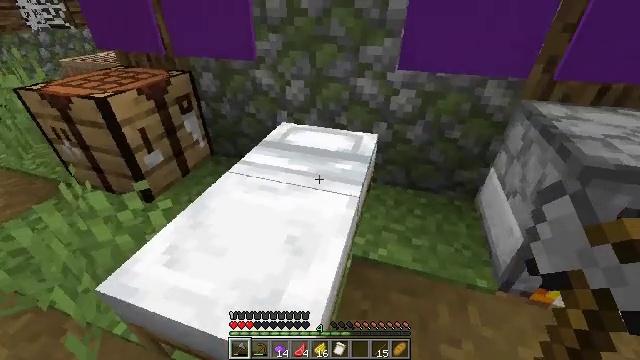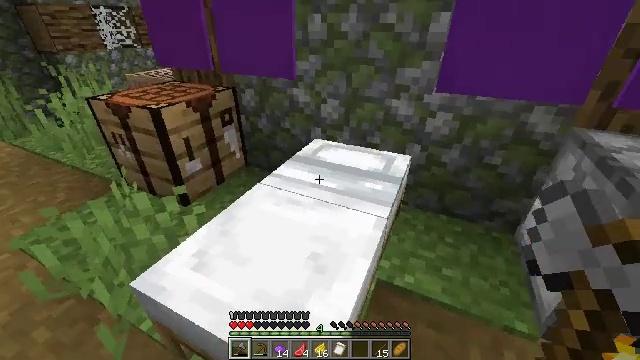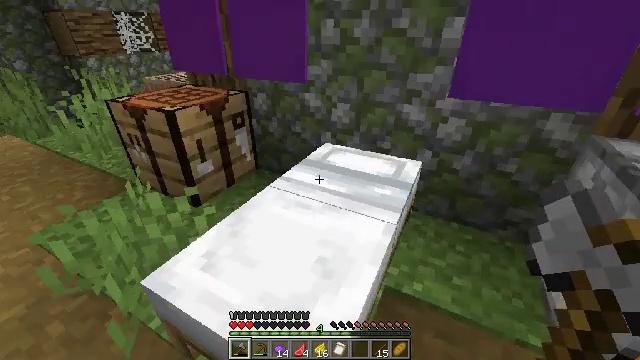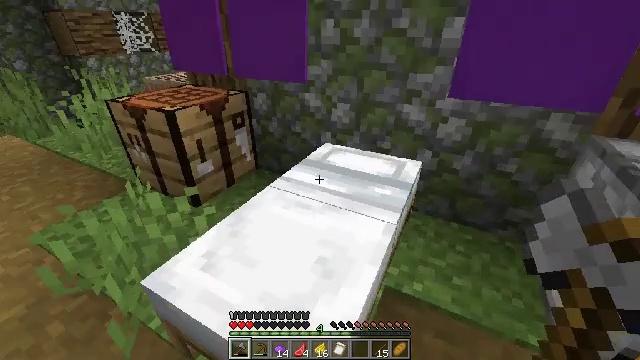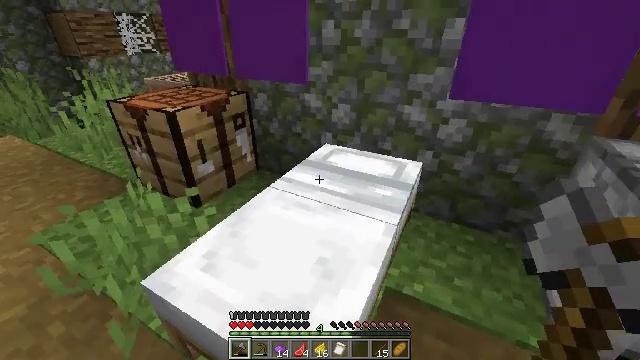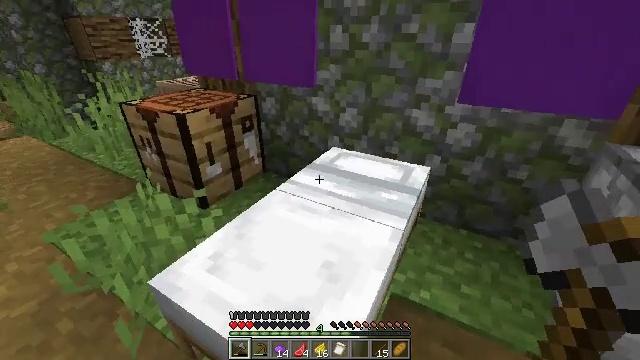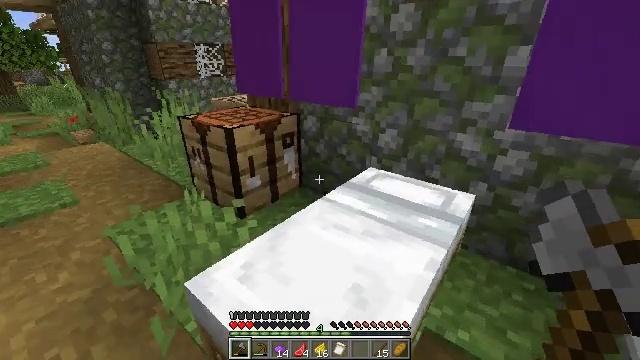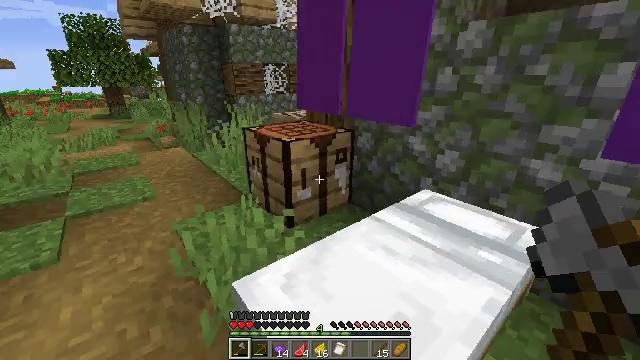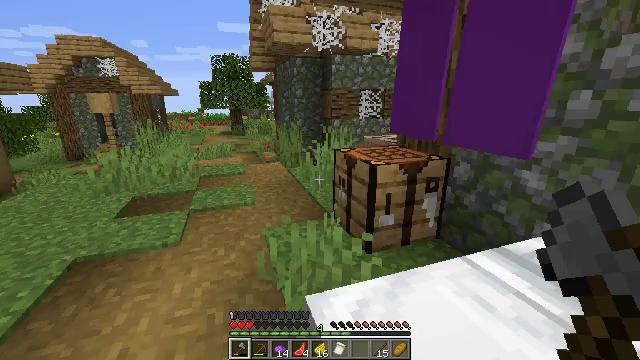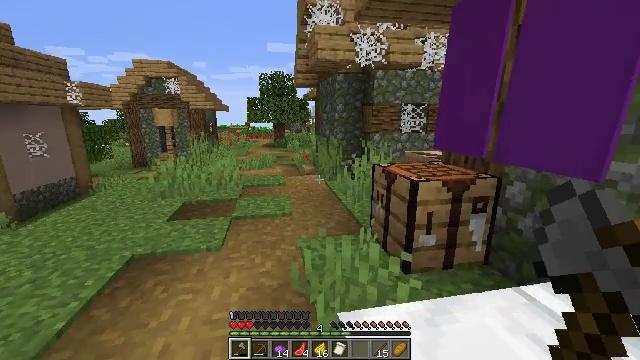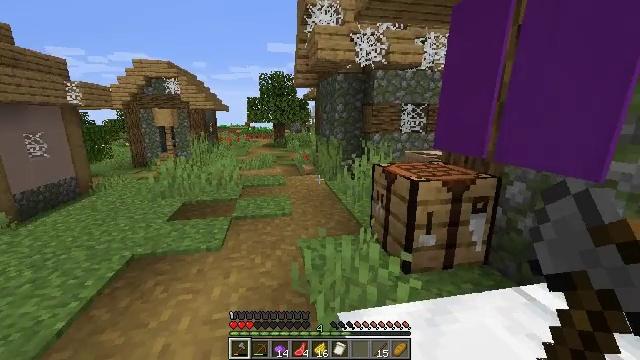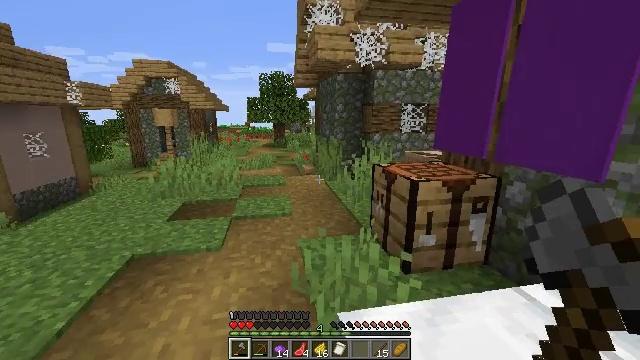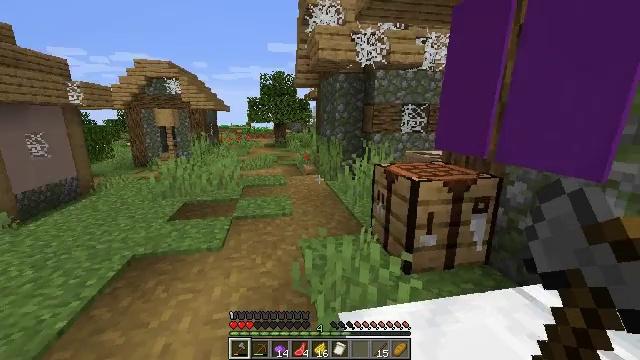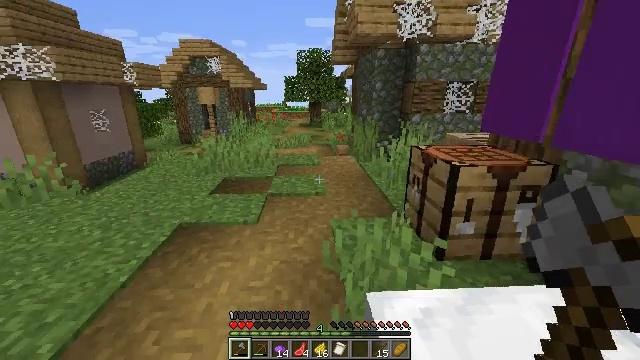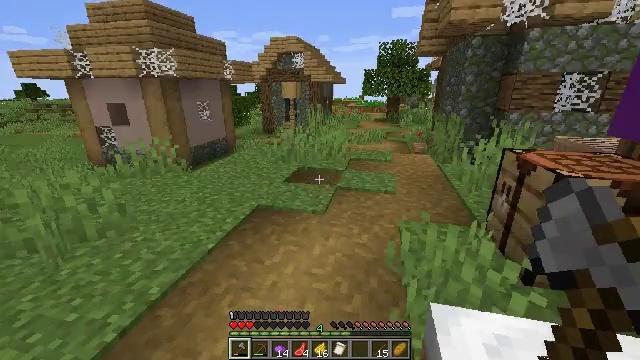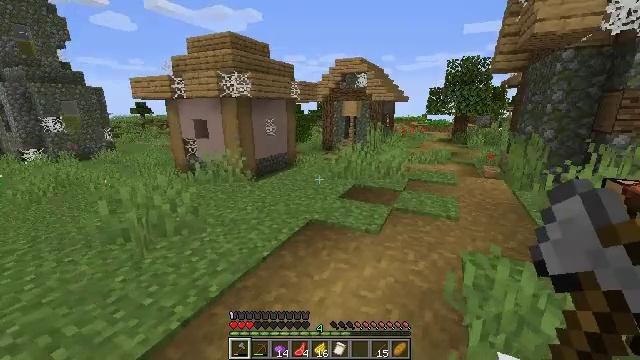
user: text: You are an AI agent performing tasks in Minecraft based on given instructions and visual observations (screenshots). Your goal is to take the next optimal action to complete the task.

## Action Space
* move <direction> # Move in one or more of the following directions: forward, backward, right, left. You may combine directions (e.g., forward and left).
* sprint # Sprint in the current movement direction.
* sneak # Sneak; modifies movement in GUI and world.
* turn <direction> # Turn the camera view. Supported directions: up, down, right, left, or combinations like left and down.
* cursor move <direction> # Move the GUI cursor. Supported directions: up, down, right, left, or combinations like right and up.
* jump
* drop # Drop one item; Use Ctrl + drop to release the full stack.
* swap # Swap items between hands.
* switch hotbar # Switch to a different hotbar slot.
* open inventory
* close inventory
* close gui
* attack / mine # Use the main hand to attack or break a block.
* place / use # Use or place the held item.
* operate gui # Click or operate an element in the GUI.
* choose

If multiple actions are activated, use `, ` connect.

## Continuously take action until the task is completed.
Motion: motion action
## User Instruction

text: Take down the purple wall banner.
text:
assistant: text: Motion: turn left and up
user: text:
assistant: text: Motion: turn left
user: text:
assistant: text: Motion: no_op
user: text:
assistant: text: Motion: no_op
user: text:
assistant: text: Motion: turn left
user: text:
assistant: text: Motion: turn left and up
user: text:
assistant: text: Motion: turn left and up
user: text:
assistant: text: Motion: turn left and up
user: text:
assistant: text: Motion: turn left and up
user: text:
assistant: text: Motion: no_op
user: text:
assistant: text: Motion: no_op
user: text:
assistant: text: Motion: no_op
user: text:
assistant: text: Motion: turn left and down
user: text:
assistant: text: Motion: turn left and down
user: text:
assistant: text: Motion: turn left and up
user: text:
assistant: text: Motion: turn left and up
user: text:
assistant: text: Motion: turn left
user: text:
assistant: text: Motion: turn left and down
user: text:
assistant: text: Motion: turn right
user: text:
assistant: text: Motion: no_op
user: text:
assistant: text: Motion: no_op
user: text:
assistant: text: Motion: move forward
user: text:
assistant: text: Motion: move forward
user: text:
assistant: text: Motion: move forward, turn right and down
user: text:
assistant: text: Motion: move forward, turn right
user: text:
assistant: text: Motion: move forward, turn right
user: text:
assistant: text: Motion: move forward, turn right and up
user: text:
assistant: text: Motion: move forward, turn right and up
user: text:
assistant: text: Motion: turn right and up
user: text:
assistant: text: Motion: turn right and up